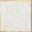
Piece: xx